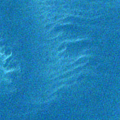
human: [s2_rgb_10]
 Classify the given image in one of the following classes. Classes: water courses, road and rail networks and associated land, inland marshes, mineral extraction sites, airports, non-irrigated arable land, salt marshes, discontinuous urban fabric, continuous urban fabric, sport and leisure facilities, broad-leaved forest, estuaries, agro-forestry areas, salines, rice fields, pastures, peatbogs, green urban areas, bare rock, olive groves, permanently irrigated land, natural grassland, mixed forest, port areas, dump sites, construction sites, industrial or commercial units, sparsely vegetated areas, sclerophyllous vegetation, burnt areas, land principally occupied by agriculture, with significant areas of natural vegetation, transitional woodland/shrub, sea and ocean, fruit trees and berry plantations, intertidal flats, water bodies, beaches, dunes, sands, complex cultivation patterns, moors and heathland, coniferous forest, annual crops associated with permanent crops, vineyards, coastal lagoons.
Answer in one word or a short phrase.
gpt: sea and ocean